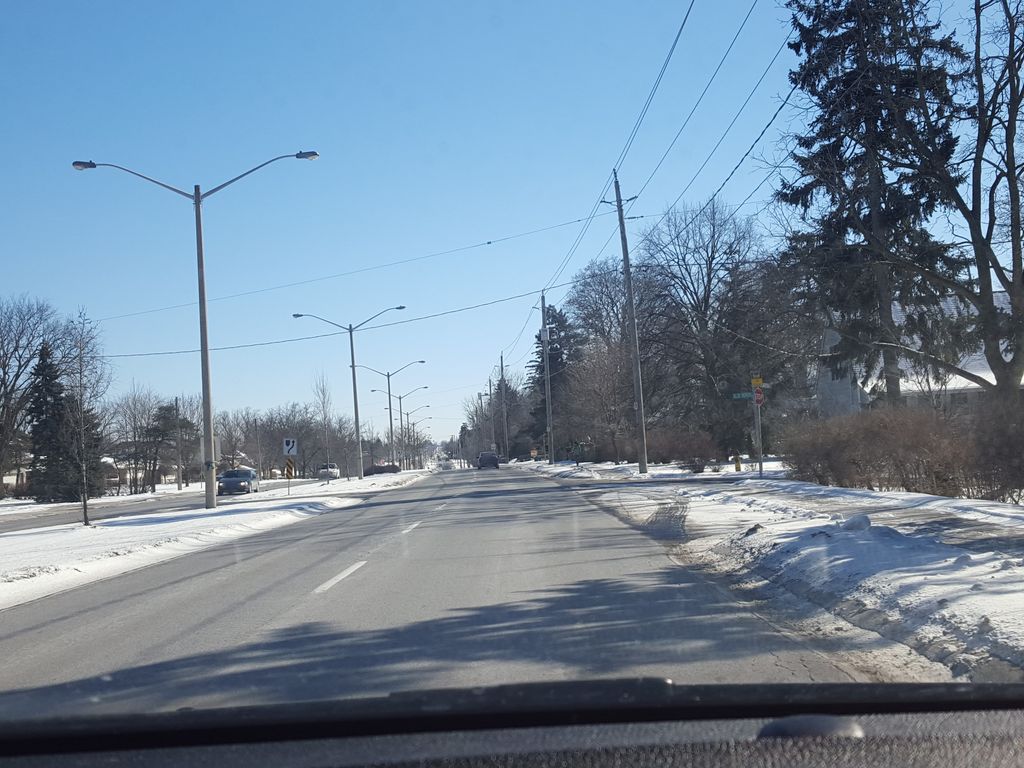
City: kitchener-waterloo